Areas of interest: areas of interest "Commercial service"
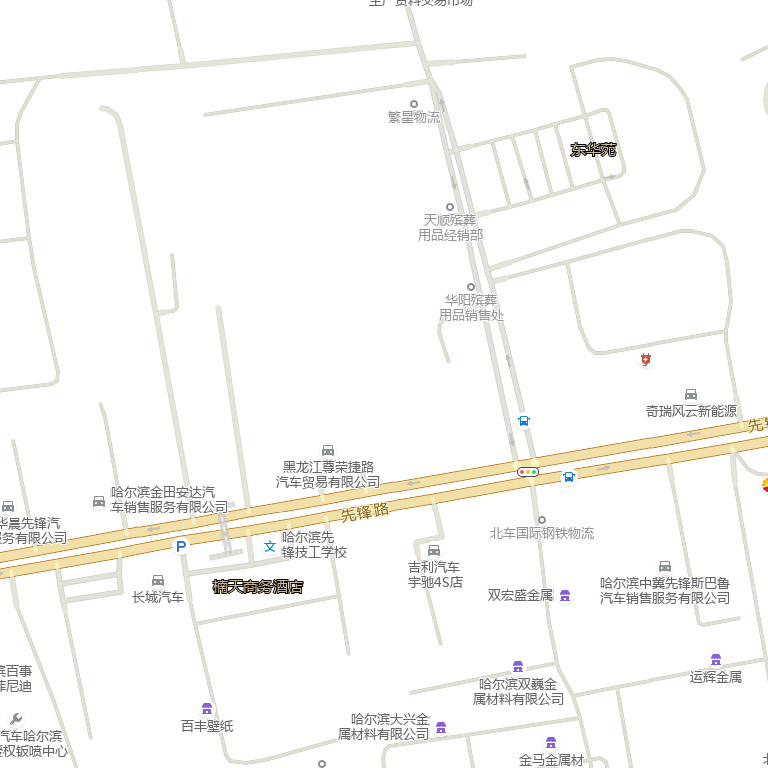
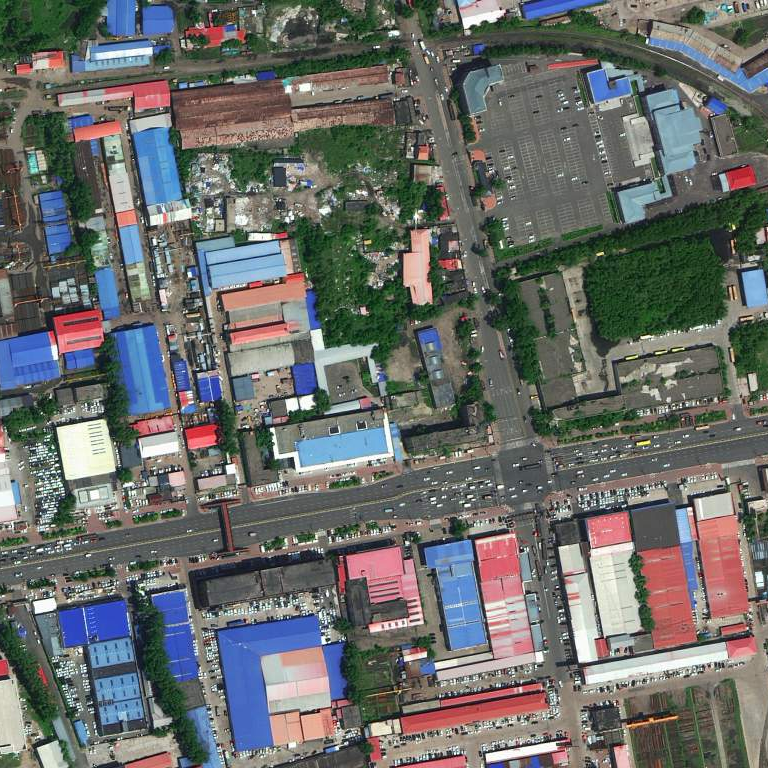